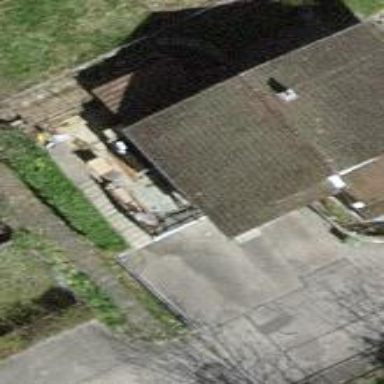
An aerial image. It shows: Detached building.